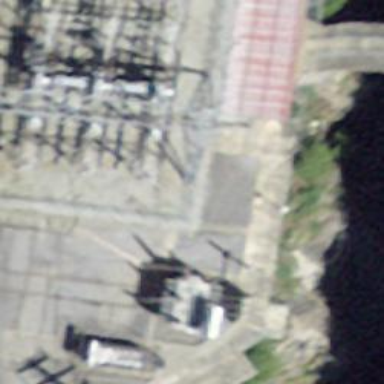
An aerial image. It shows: Power substation.